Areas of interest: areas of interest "South China Surveying and Mapping & Geographic Information Industrial Park"
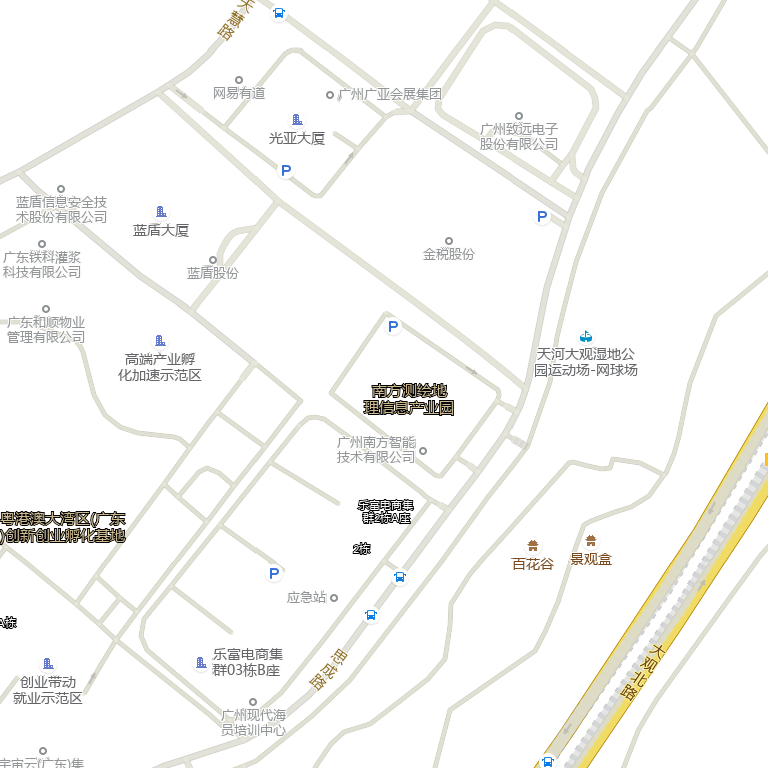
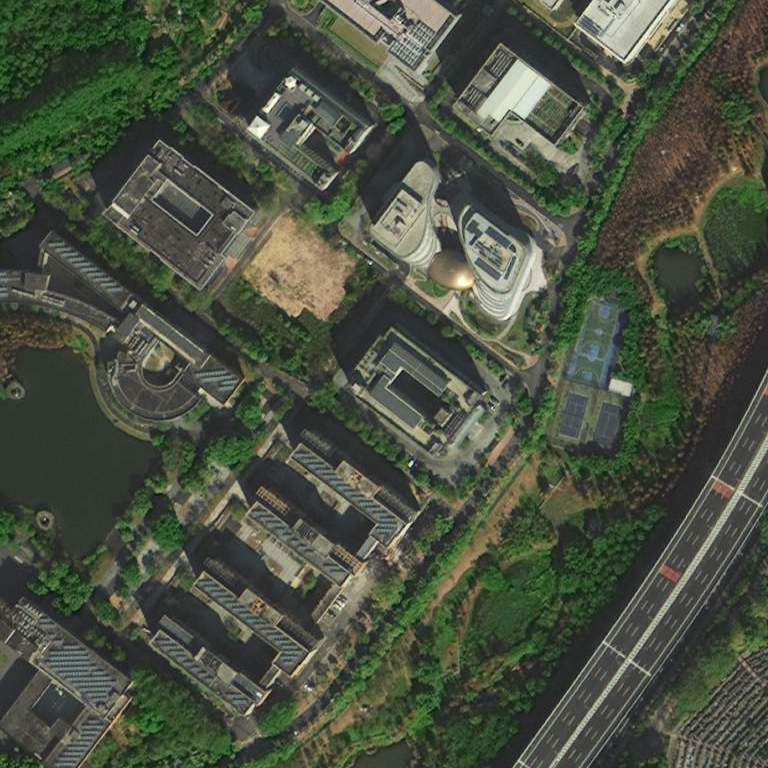